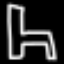
Label: chair